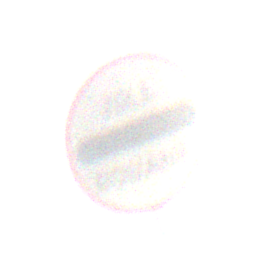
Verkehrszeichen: Zollstelle
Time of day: SunriseSunset
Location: Outdoor (Nature)
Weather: Clear
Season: NotSpecified
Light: Natural